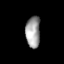
Tissue: lung
Cell type: Epithelial cells
Senescence score: 0.596
Nuclear area (px): 444
Mean DAPI intensity: 158.318